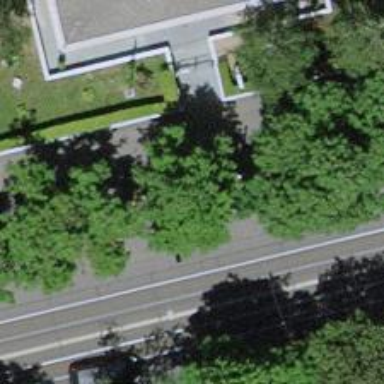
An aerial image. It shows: Avenue lined with deciduous broadleaved trees.